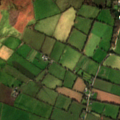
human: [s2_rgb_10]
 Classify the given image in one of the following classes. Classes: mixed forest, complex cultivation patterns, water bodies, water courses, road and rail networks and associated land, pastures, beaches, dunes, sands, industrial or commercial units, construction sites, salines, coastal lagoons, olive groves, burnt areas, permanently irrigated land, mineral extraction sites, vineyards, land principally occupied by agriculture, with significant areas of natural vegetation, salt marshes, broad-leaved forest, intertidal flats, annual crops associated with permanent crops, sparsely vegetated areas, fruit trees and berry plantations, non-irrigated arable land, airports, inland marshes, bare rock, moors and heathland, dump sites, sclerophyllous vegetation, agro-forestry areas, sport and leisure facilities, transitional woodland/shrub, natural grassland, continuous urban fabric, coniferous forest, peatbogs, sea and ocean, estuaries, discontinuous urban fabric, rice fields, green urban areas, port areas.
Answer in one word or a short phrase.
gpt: pastures, natural grassland